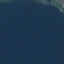
Land use / land cover: SeaLake